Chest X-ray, AP view. Patient: 16 years old, sex M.
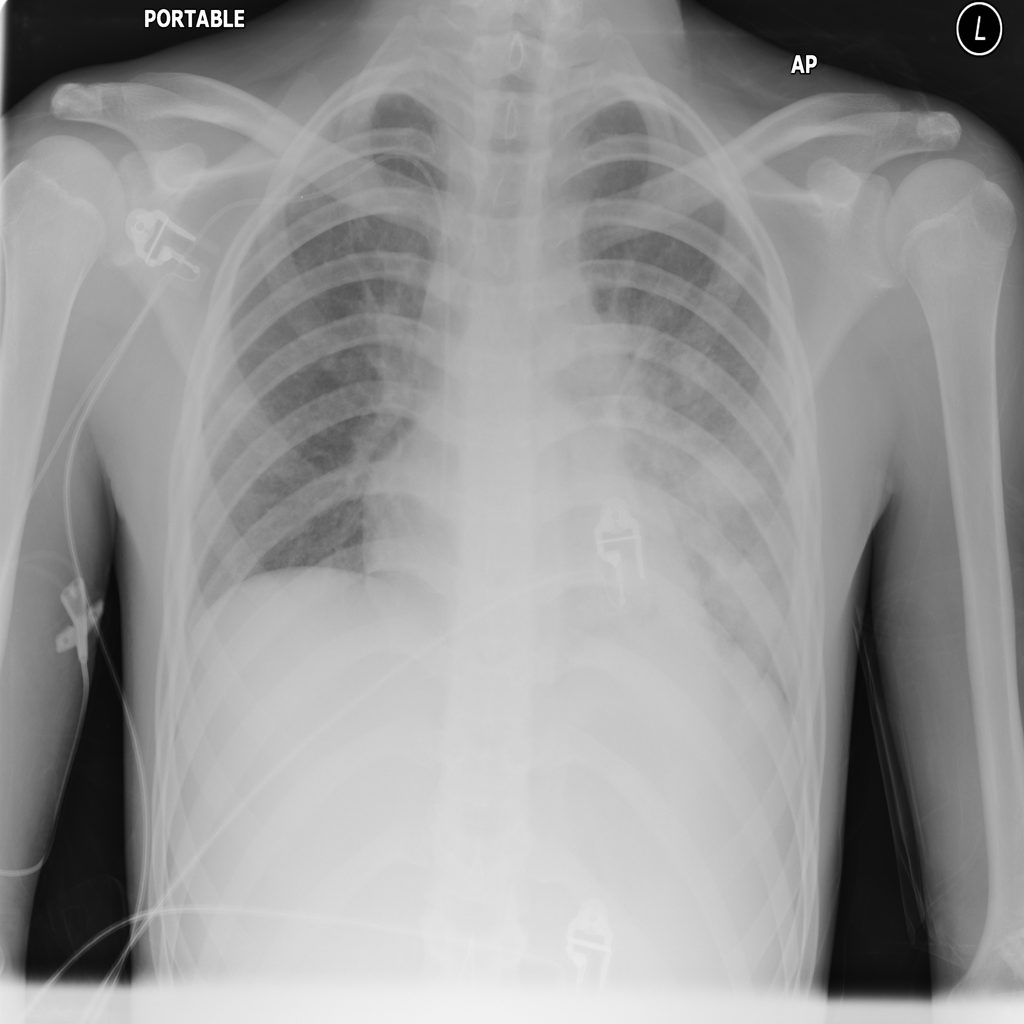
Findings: Infiltration